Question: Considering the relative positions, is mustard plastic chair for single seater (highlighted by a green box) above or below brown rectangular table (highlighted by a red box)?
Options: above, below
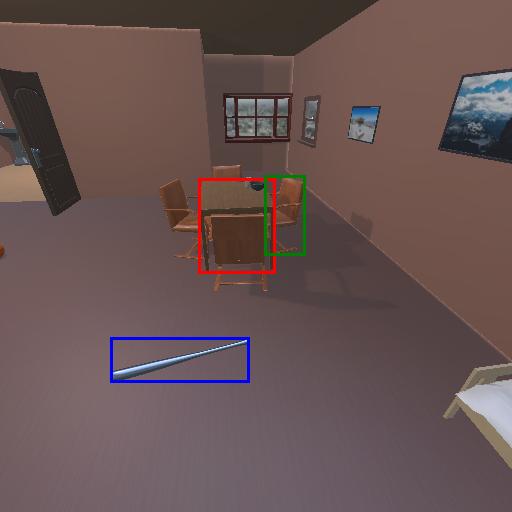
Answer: above